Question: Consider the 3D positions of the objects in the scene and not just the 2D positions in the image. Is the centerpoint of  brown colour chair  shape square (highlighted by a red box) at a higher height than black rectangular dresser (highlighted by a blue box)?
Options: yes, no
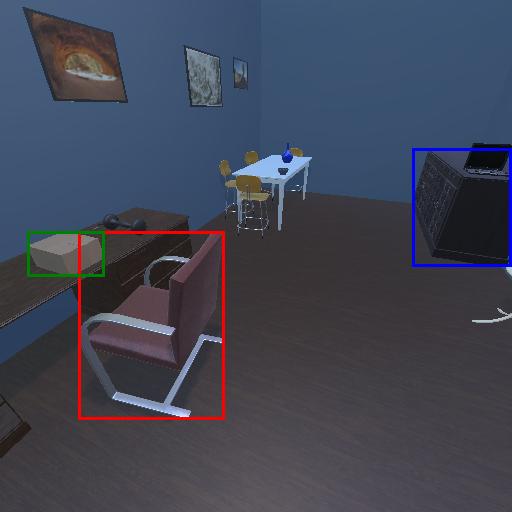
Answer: yes